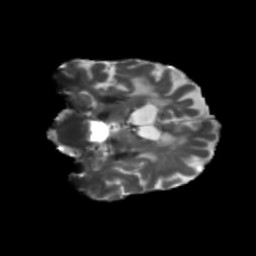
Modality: T2w
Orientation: coronal
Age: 62
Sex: female
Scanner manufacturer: siemens
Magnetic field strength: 3 T
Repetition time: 5.25 s
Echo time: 0.08 s